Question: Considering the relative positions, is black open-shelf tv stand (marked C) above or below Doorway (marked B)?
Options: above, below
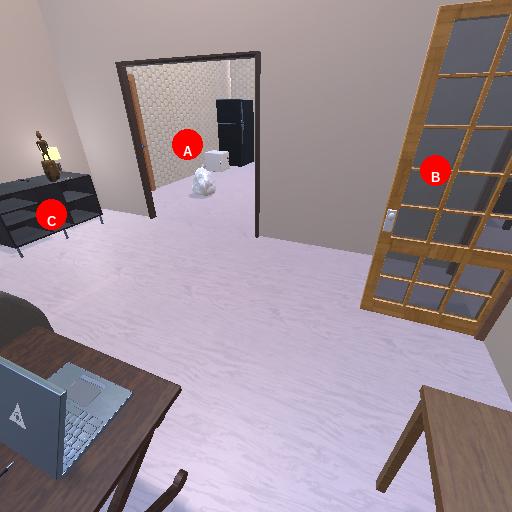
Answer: above